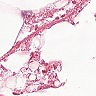
Metastatic tissue present: no